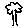
Label: tree